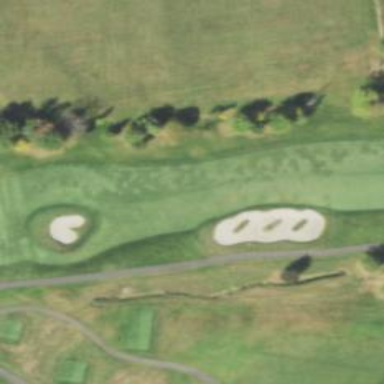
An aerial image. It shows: View of golf hole.